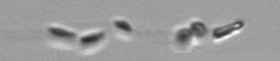
Label: Dinobryon